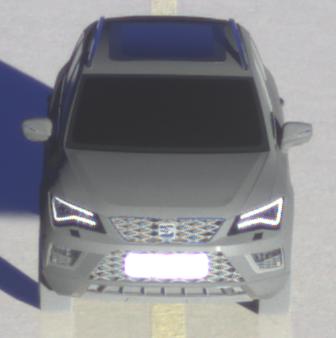
Make: SEAT
Model: Ateca 1.0 TSI Ecomotive
Detailed model: Ateca (5FP)
Model produced from: 2016/08
Model produced until: 2018/08
Doors: 5
Color: black
Road condition: wet road
Daytime: sunrise or sunset
Contrast: high contrast